Question: I am having trouble programmatically enabling versioning of an existing bucket using AWS SDK iOS v2.1.1. The error is '-[NSNull _fastCharacterContents]: unrecognized selector sent to instance ...'. My snippet of code that creates the error results from executing the 'putBucketVersioning' method:
'''
AWSS3VersioningConfiguration *conf = [AWSS3VersioningConfiguration new];
conf.status = AWSS3BucketVersioningStatusEnabled;
AWSS3PutBucketVersioningRequest *versionRequest = [AWSS3PutBucketVersioningRequest new];
versionRequest.bucket = createBucketReq.bucket;
versionRequest.versioningConfiguration = conf;
[[[AWSS3 S3ForKey:key] putBucketVersioning:versionRequest] continueWithBlock:^id(BFTask *task) {
return task;
}
'''
I am probably missing an argument in how I create the 'AWSS3PutBucketVersioningRequest' request, but I cant find any examples or documentation that will point me in the right direction. Any suggestions in Java, Cocoa, or Swift are very welcome. Cheers, Trond
Based on comments I am including the full method and the error output after having enabled AWSLogging verbose.
'''
-(BFTask*) enableVersioningOfBucket:(NSString*)bucket region:(NSInteger) region {
[self setupCredentialsForRegion:region];
NSString *key = [NSString stringWithFormat:@"regionkey%li",region];
AWSS3VersioningConfiguration *conf = [AWSS3VersioningConfiguration new];
conf.status = AWSS3BucketVersioningStatusEnabled;
AWSS3PutBucketVersioningRequest *versionRequest = [AWSS3PutBucketVersioningRequest new];
versionRequest.bucket = bucket;
versionRequest.versioningConfiguration = conf;
NSLog(@"Config %@",versionRequest);
return [[[AWSS3 S3ForKey:key] putBucketVersioning:versionRequest] continueWithBlock:^id(BFTask *task) {
NSLog(@"Put bucket versioning %@ - %@", task, task.result);
return task;
}];
}
'''
'''
2015-06-06 12:09:41.822 connectS3[50137:<PHONE>] Config <AWSS3PutBucketVersioningRequest: 0x600000082350> {
bucket = testbucket;
versioningConfiguration = "<AWSS3VersioningConfiguration: 0x600000024bc0> {
MFADelete = 0;
status = 1;
}";}
2015-06-06 12:09:41.832 connectS3[50137:<PHONE>] -[NSNull _fastCharacterContents]: unrecognized selector sent to instance 0x7fff7724c210
'''
The image below shows the stack trace as the error message has just appeared when I use a break-point and step into each method call.

I setup my credentials as described below. This works fine for all of my other methods connecting with S3 except for enabling versioning.
'''
AWSStaticCredentialsProvider *credentialsProvider = [[AWSStaticCredentialsProvider alloc ]
initWithAccessKey:keychainStore[ACCESS_KEY_ID]
secretKey:keychainStore[SECRET_KEY]];
AWSServiceConfiguration *configuration = [[AWSServiceConfiguration alloc] initWithRegion:region
credentialsProvider:credentialsProvider];
/* One credential configuration for each region **/
NSString *key = [NSString stringWithFormat:@"regionkey%li",region];
[AWSS3 registerS3WithConfiguration:configuration forKey:key];
/* Default credentialsProvider **/
[AWSServiceManager defaultServiceManager].defaultServiceConfiguration = configuration;
'''
Thanks for your help!
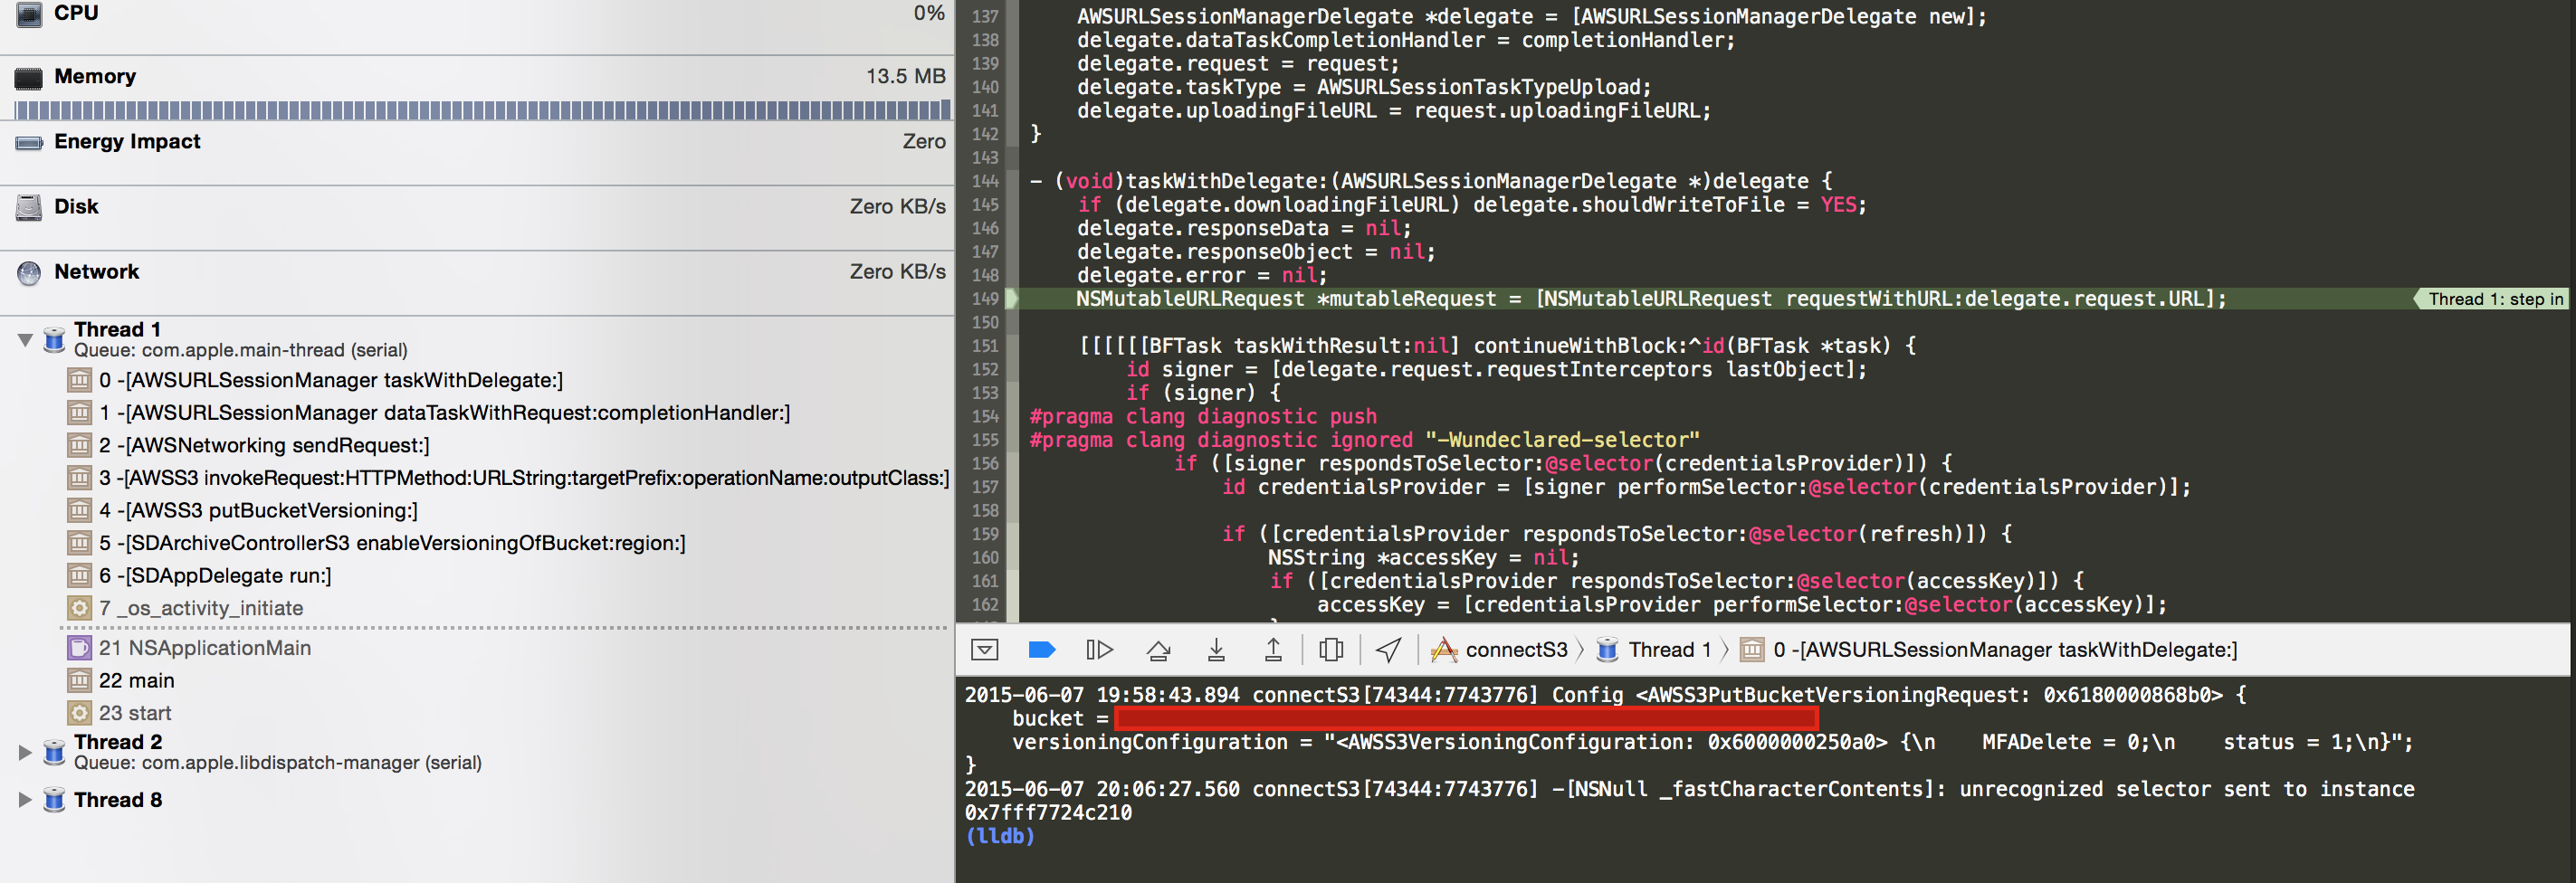
Answer: I can confirm it is a bug in current AWS Mobile SDK. we will fix it in future release. Thanks for the reporting.
For a workaround, you can add the following line to your 'AWSS3VersioningConfiguration' code:
'''
AWSS3VersioningConfiguration *conf = [AWSS3VersioningConfiguration new];
conf.status = AWSS3BucketVersioningStatusEnabled;
conf.MFADelete = AWSS3MFADeleteDisabled; // <------ Add this line
...
'''